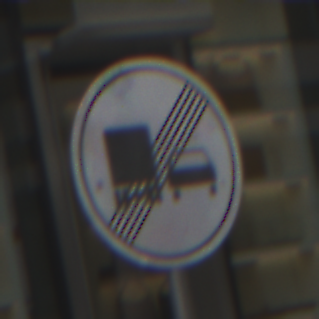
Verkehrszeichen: EndeUeberholverbotKraftfahrzeuge
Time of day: Midday
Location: Outdoor (Urban)
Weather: Overcast
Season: NotSpecified
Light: Natural